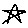
Label: star